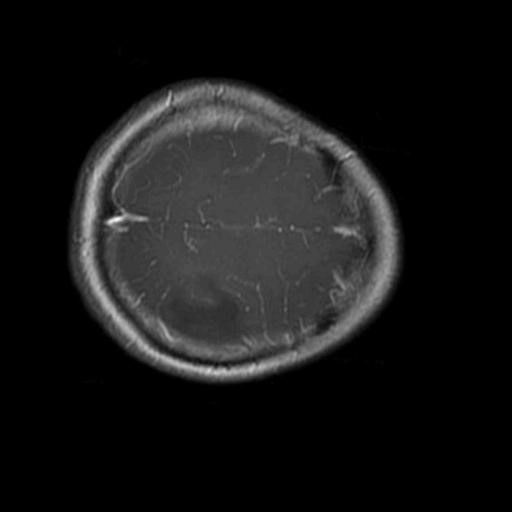
Label: brain_glioma